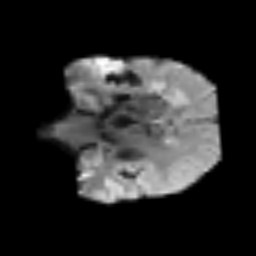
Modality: T2w
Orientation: coronal
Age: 59
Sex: male
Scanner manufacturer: siemens
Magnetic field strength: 3 T
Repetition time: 3.2 s
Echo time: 0.081 s